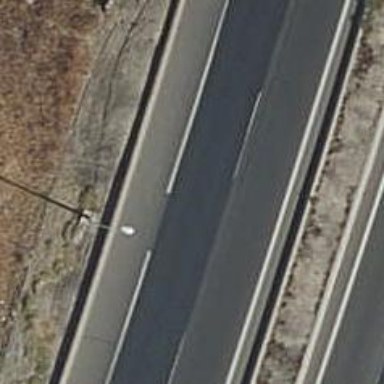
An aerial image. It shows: Motorway bridge.